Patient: sex M, age 51
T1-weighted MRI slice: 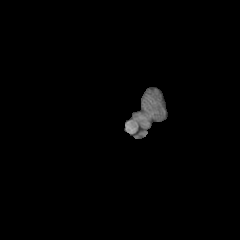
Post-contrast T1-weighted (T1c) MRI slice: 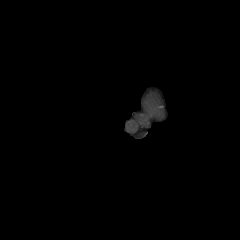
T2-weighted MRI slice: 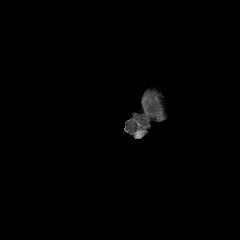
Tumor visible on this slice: no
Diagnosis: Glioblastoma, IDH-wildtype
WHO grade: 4